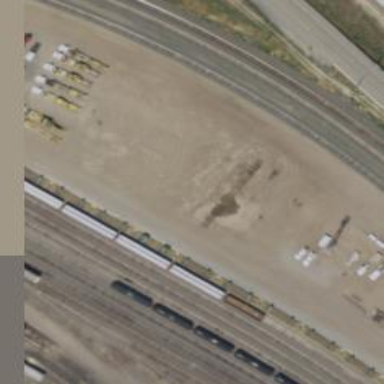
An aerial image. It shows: View of railway yard.